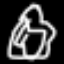
Label: donut